Aerial crown-view tile of a tropical tree (Barro Colorado Island, Panama), acquired 20250915:
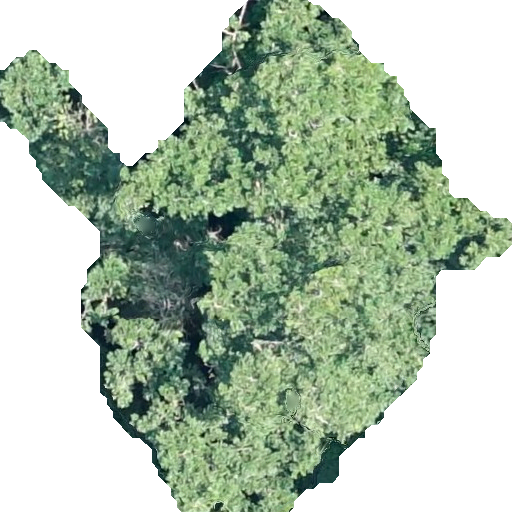
Species: Platypodium elegans
GBIF accepted scientific name: Platypodium elegans
Crown area: 215.881 m²